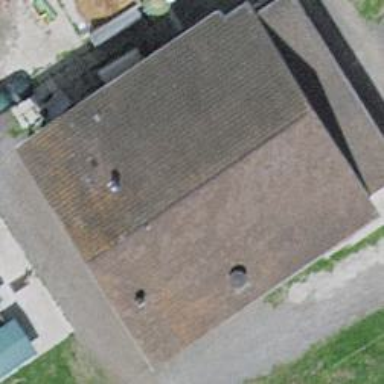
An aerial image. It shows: Farm auxiliary building.